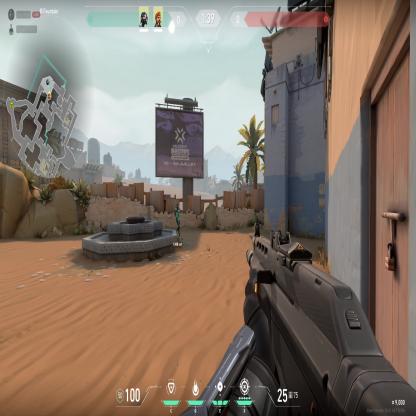
Label: teammate